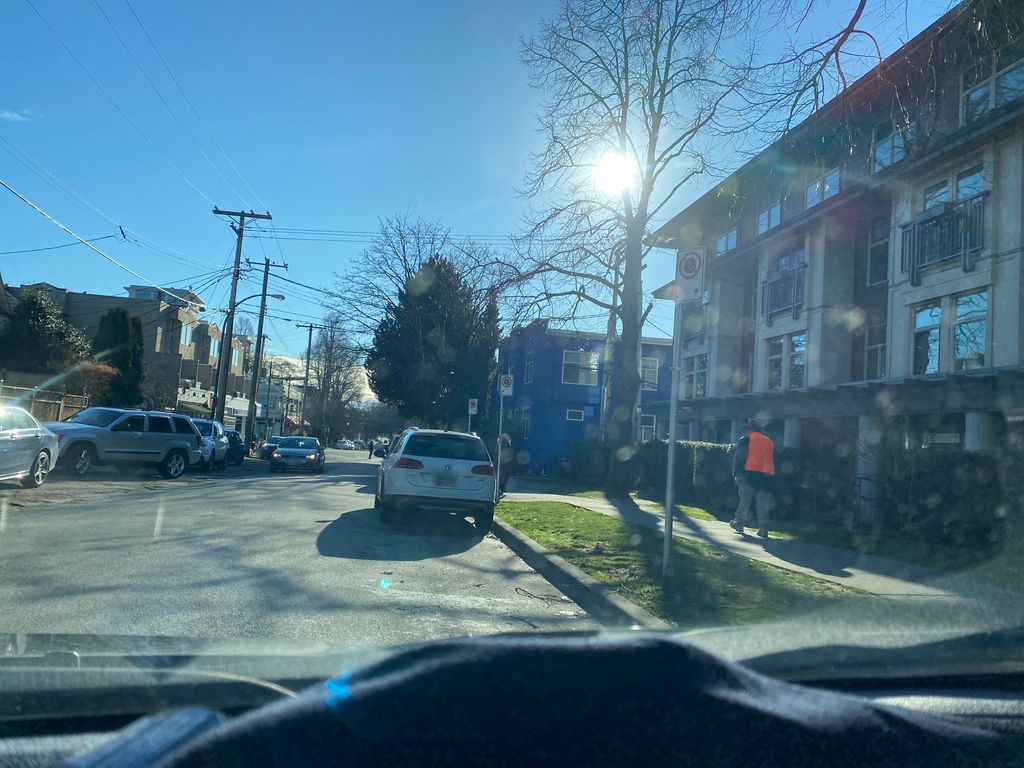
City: vancouver